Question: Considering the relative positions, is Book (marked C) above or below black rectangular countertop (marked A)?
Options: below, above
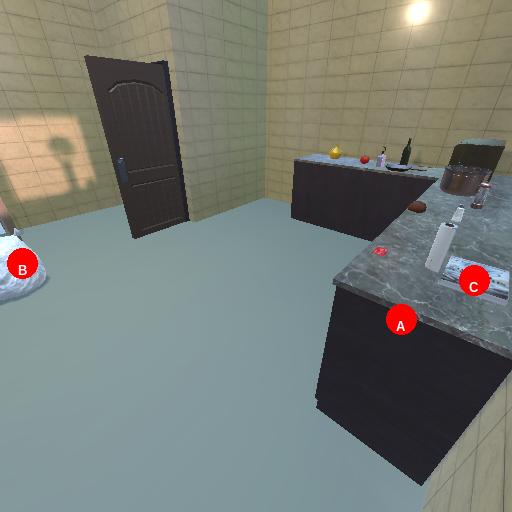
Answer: below